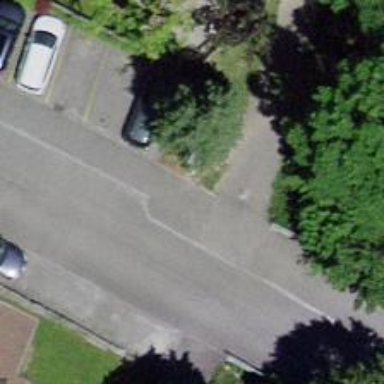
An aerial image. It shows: Bollard barrier.